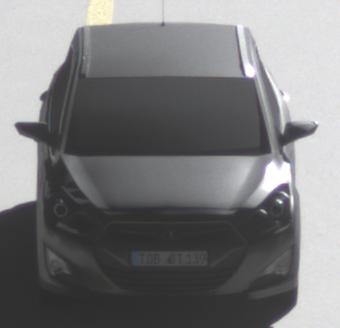
Make: Hyundai
Model: i40 Kombi 1.6 GDI
Detailed model: i40 (VF) Kombi
Model produced from: 2012/08
Model produced until: 2013/09
Doors: 5
Color: gray
Road condition: dry road
Daytime: midday
Contrast: high contrast